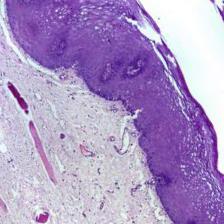
Diagnosis: Normal